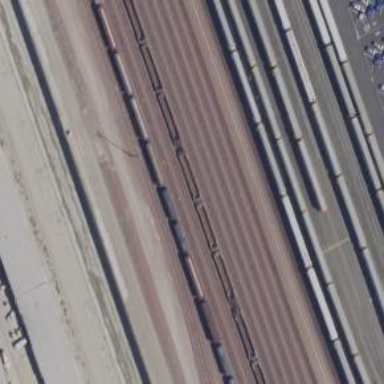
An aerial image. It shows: View of railway yard.